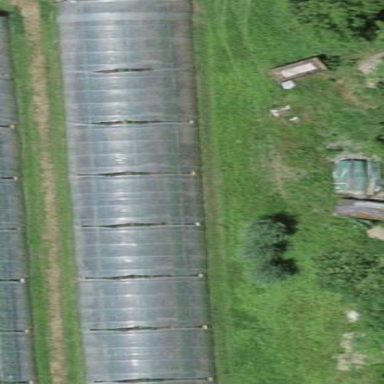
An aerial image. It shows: Greenhouse.